Field crop: maize
Growth stage: 1
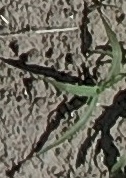
Species: sorghum